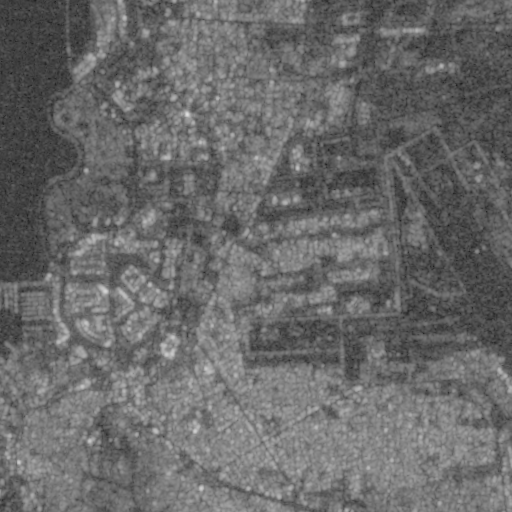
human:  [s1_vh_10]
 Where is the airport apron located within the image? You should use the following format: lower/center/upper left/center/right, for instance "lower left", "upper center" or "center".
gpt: The airport apron is located in the lower right of the image.
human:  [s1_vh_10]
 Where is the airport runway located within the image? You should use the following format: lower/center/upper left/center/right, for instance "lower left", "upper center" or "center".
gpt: The airport runway is located in the lower right of the image.
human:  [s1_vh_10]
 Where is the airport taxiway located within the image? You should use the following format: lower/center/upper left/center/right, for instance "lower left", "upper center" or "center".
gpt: The airport taxiway is located in the lower right of the image.
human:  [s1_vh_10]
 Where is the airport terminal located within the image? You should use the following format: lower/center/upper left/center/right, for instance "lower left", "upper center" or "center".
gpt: The airport terminal is located in the lower right of the image.
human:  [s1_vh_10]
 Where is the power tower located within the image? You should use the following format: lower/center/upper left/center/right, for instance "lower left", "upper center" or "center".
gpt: There is no power tower in the image.

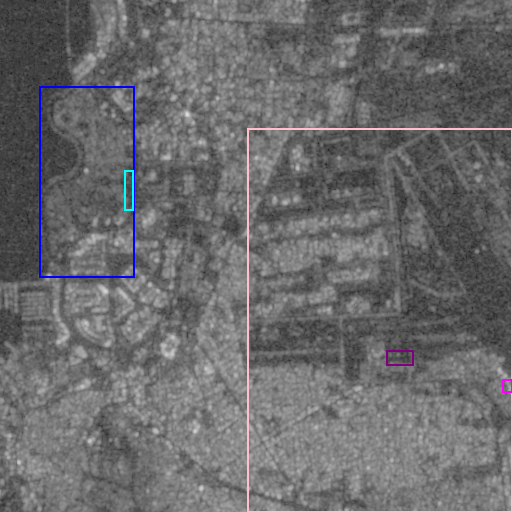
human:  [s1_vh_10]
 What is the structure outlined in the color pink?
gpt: The structure outlined in pink is an airport.
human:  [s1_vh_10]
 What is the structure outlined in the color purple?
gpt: The structure outlined in purple is an airport apron.
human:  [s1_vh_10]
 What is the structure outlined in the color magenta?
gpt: The structure outlined in magenta is an airport terminal.
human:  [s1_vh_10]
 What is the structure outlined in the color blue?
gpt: The structure outlined in blue is a park.
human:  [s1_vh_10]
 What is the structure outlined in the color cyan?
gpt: The structure outlined in cyan is a parking lot.
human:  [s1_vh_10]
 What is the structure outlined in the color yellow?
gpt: There is no yellow outline.